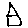
Label: house